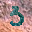
Label: 3